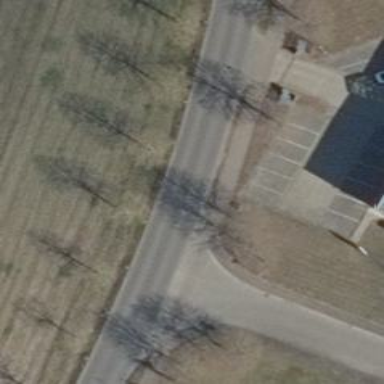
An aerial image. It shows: Avenue lined with trees.